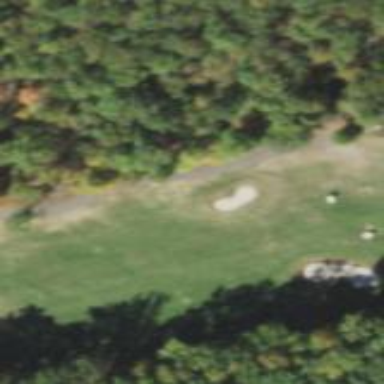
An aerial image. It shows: Golf fairway surrounded by grass.